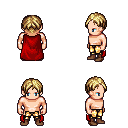
a pixel art fantasy rpg character, male body template, human, light skin, red cape, gold greaves, blonde parted hairstyle, brown shoes, four views (front, back, left, right), 2x2 character sprite sheet, small pixel art, hard edges, no anti-aliasing